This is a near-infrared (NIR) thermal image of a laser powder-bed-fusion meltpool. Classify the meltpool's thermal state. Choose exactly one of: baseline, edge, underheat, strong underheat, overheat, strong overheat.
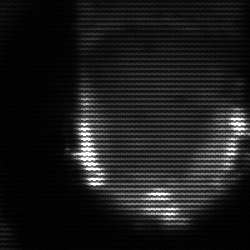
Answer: baseline